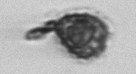
Label: Syracosphaera_pulchra